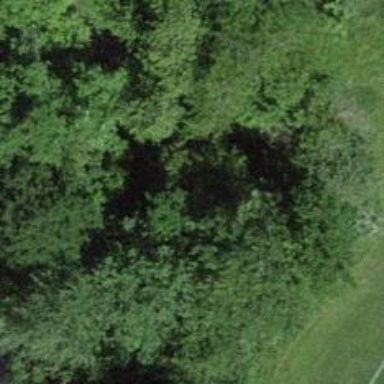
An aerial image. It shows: Avenue of broadleaved trees.